Interaction volume radius: 5 \u00c5
Interaction volume height: 30 \u00c5
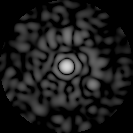
Disorder parameter: 0.8075